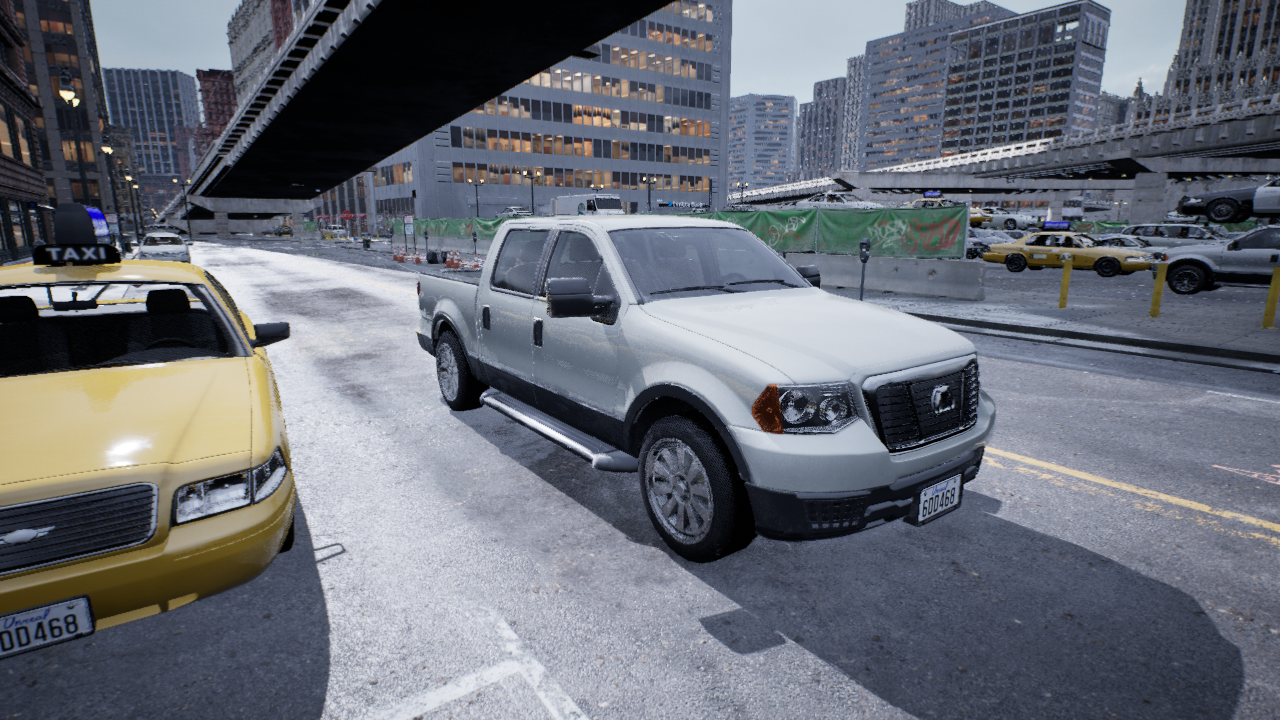
Venue: downtown
Lighting: overcast
Vehicle rig: pickup